Field crop: maize
Growth stage: 2
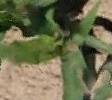
Species: maize